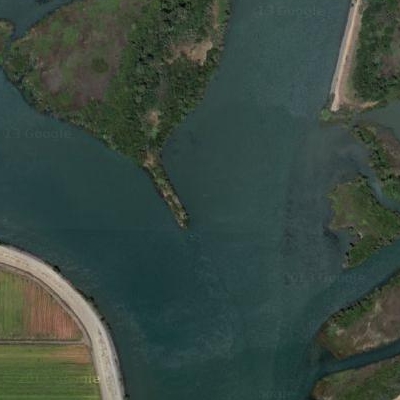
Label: RiverLake